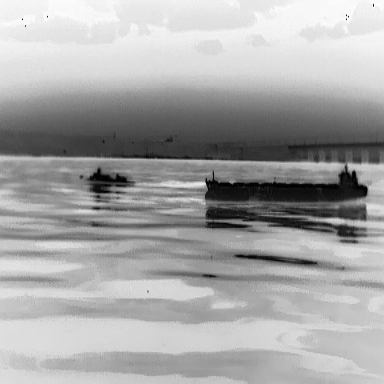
There is a warship in the infrared image.